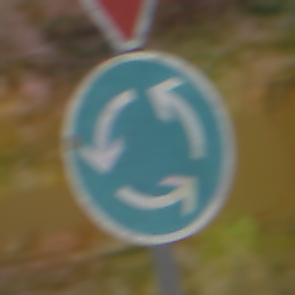
Verkehrszeichen: Kreisverkehr
Zusatzzeichen oben: VorfahrtGewaehren
Umgebung: Outdoor, Nature
Tageszeit: Night
Wetter: Clear
Licht: Natural
Jahreszeit: NotSpecified
Kontrast: LowContrast